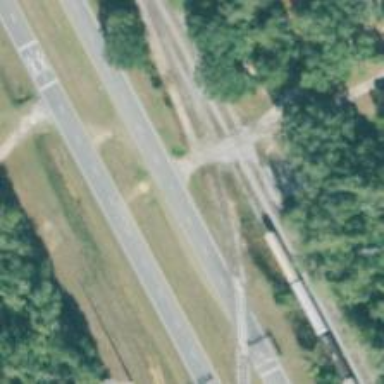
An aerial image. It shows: Uncontrolled level crossing on the railway.